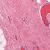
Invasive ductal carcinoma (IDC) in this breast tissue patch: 0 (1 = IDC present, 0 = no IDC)